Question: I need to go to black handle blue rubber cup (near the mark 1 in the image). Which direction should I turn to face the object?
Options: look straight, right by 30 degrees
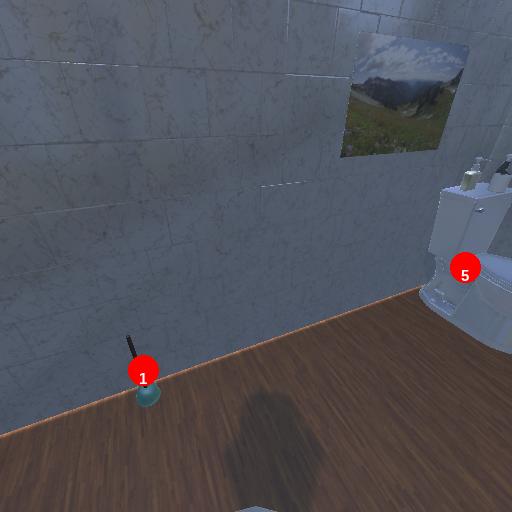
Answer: look straight